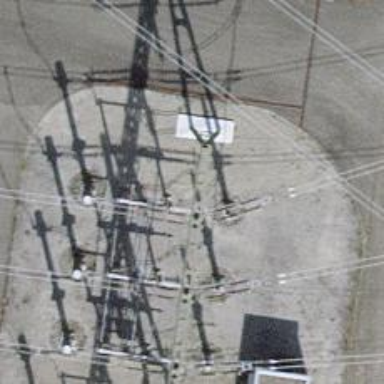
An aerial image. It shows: Insulator used in power equipment.